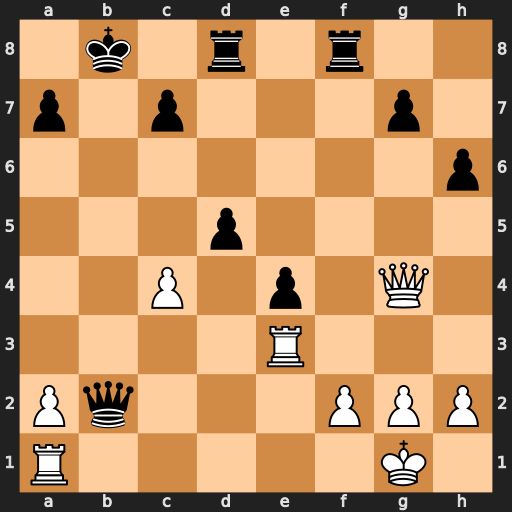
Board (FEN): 1k1r1r2/p1p3p1/7p/3p4/2P1p1Q1/4R3/Pq3PPP/R5K1
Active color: w
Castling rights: -
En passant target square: -
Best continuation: Rb3+ Qxb3 axb3